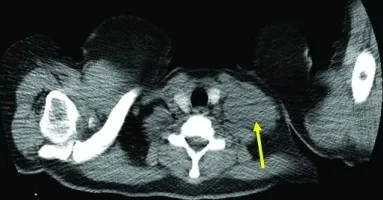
Chest CT scan. . A soft tissue mass in the left supraclavicular region consistent with metastatic lymph node (yellow arrow).
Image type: radiology (ct)